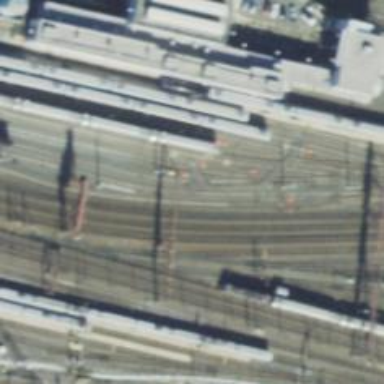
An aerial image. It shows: Railway yard in service.